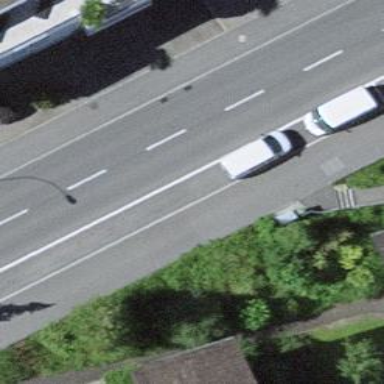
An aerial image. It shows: Street side parking area.